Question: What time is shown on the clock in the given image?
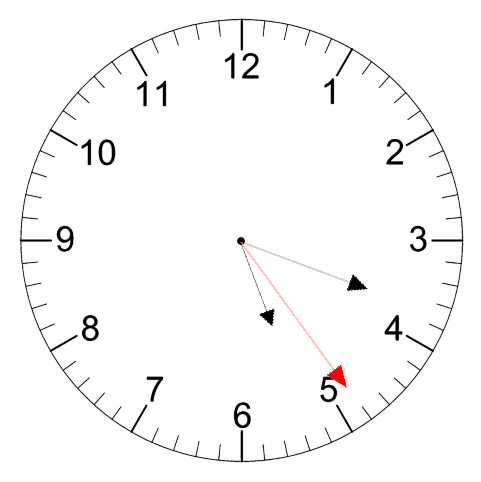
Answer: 05:18:24